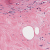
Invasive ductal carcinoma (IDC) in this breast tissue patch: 0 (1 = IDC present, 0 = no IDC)